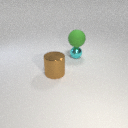
small cyan metal sphere to the right of large brown metal cylinder